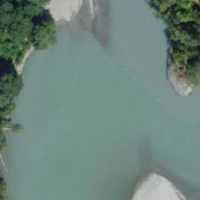
EUNIS habitat code: 15
Species observed at this site:
Motacilla cinerea
Sylvia atricapilla
Motacilla alba
Hirundo rustica
Turdus merula